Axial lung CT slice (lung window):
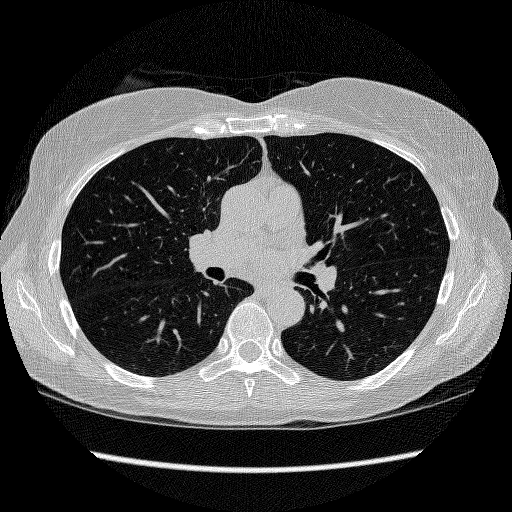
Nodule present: no